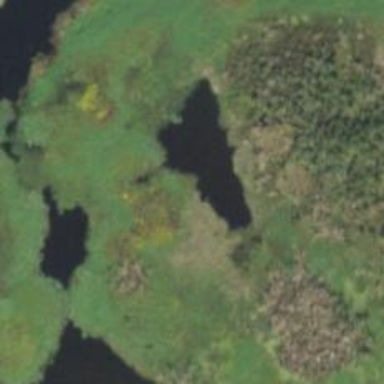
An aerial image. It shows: Marshy wetland area.